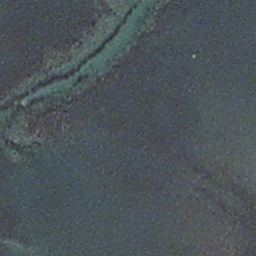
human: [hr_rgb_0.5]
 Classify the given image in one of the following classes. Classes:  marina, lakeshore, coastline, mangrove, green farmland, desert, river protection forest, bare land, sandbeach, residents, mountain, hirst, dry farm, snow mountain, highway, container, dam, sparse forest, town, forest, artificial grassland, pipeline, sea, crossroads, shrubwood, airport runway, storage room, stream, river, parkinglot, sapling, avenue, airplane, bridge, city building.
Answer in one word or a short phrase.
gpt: stream